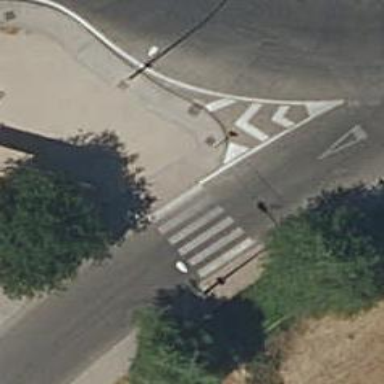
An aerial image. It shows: Uncontrolled crossing on the road.